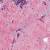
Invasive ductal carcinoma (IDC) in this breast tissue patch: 1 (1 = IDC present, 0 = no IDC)